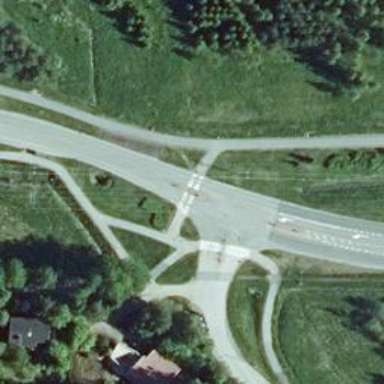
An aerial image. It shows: Island crossing on the road.